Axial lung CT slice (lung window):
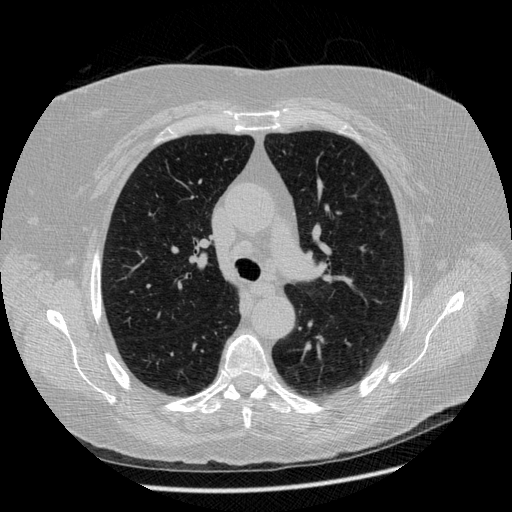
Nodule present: no